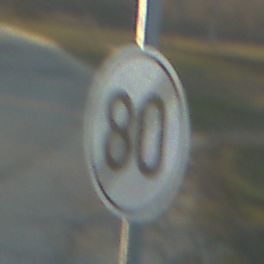
Verkehrszeichen: EndeGeschwindigkeit80
Umgebung: Outdoor, RoadRail
Tageszeit: SunriseSunset
Wetter: PartlyCloudy
Licht: Natural
Jahreszeit: NotSpecified
Kontrast: HighContrast